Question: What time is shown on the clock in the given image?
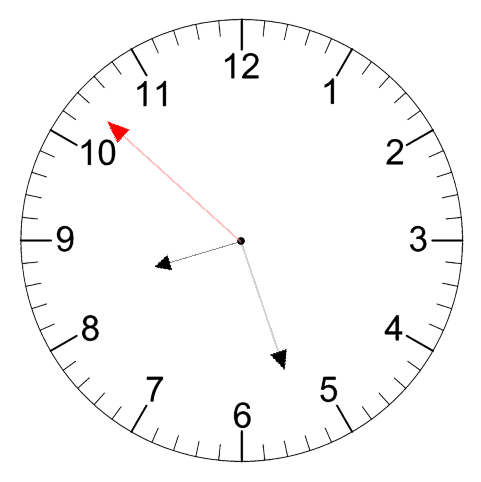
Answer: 08:26:52